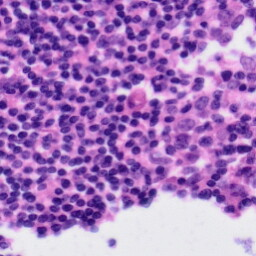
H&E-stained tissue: Tonsil